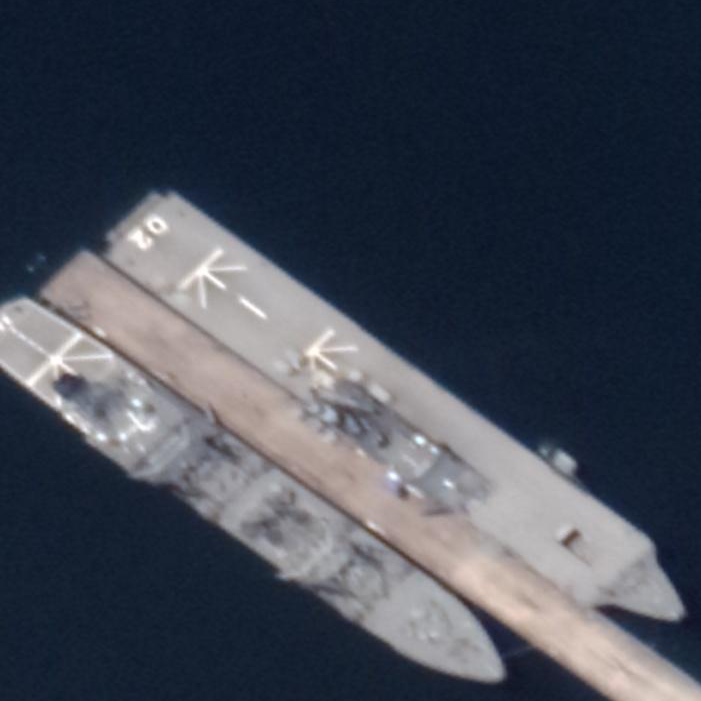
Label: Osumi-class_landing_ship